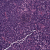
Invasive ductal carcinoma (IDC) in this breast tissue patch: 0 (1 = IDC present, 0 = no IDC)